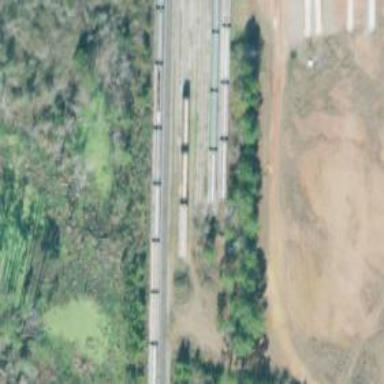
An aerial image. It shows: Railway spur for agricultural freight transportation.